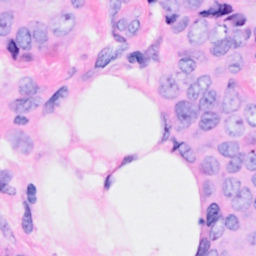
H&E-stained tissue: Breast